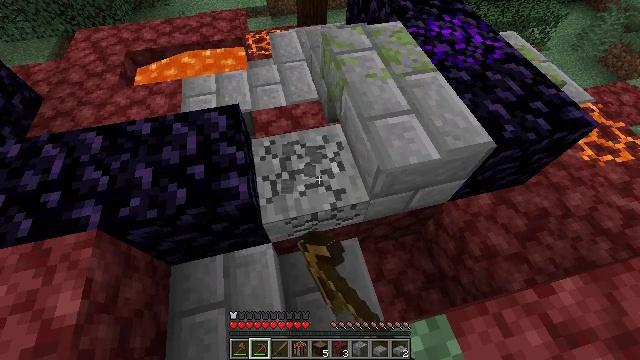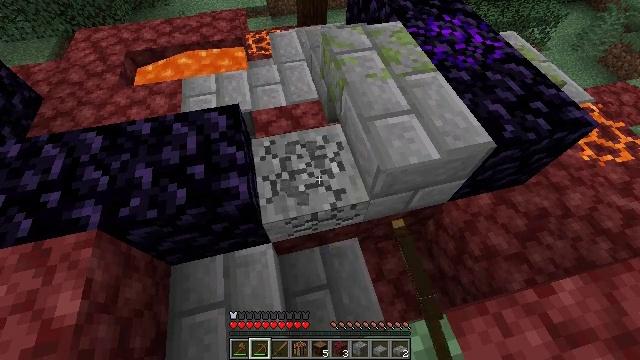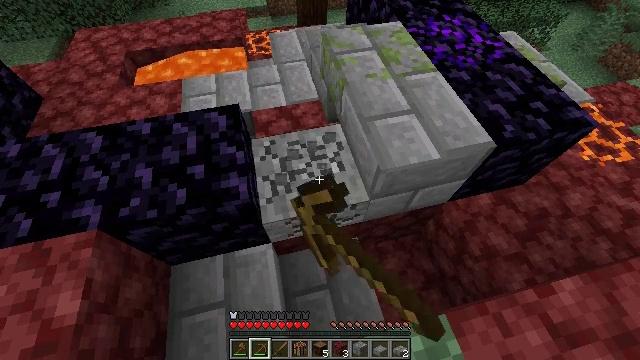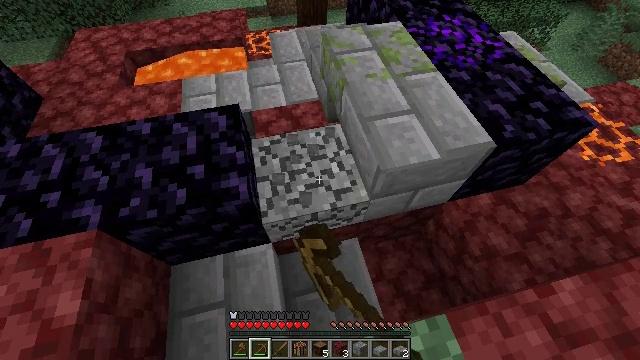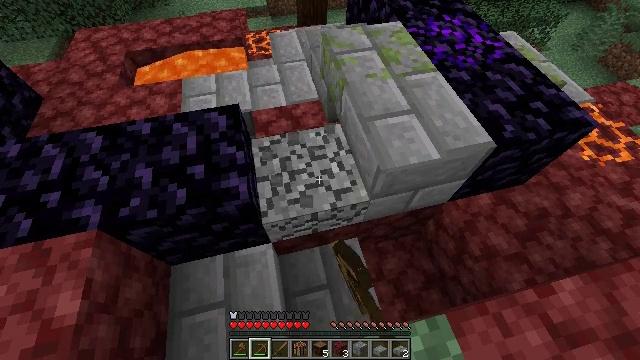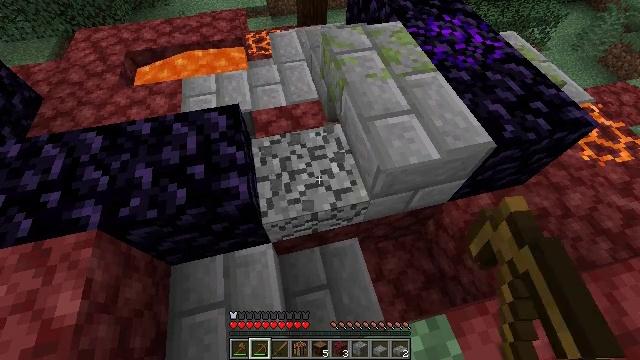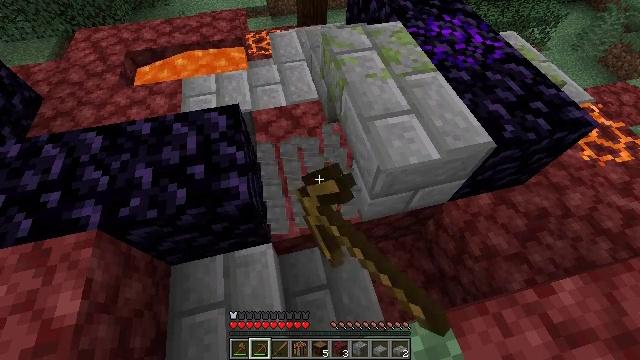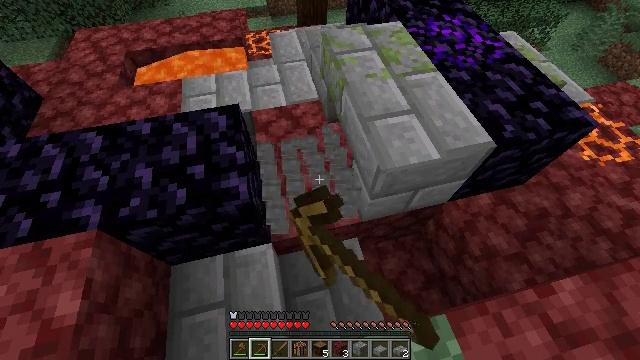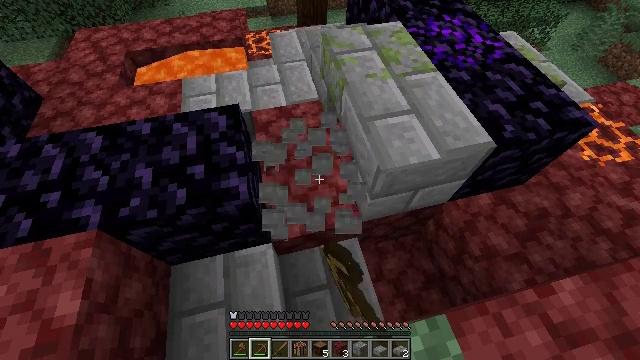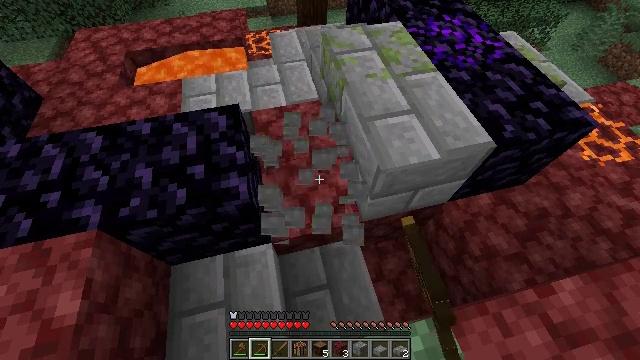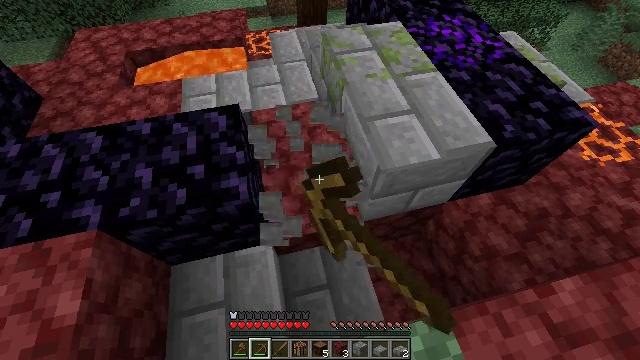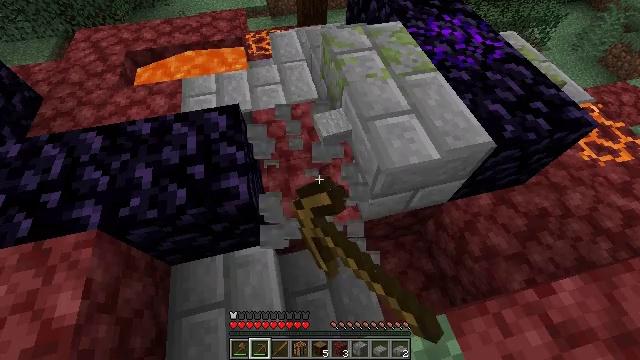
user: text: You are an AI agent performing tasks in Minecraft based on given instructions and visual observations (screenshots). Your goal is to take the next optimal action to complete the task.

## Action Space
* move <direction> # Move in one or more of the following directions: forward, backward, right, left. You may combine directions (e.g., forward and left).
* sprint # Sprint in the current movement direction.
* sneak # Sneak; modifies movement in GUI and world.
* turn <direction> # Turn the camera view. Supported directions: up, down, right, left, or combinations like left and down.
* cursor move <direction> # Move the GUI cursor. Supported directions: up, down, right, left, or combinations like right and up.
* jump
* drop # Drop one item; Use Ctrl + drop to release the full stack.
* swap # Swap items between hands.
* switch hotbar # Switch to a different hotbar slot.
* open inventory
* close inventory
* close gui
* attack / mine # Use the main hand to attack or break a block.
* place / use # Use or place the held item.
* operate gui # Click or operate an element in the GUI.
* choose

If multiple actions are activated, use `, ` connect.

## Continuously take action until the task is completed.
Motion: motion action
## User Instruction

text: Gather stone slabs for reuse.
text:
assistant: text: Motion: attack / mine
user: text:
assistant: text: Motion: attack / mine
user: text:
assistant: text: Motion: attack / mine
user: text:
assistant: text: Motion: attack / mine
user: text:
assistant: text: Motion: attack / mine
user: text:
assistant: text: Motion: attack / mine
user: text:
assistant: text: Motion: attack / mine
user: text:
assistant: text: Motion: attack / mine
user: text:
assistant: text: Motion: attack / mine
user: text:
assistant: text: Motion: attack / mine
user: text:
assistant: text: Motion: attack / mine
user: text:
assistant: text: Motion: attack / mine